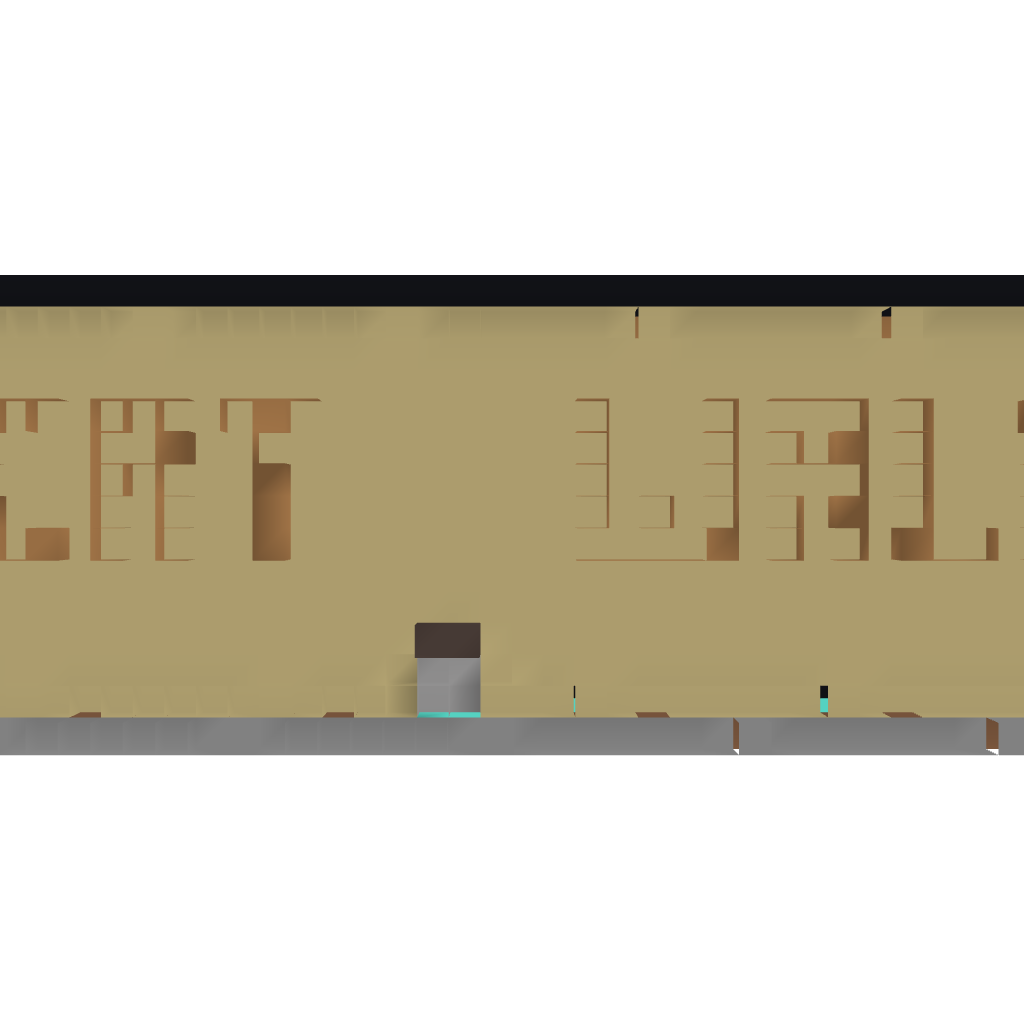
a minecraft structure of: The Cat Walk